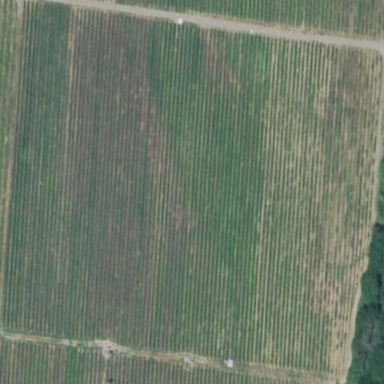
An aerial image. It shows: Vineyard where grapes are grown.